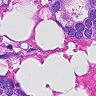
Metastatic tissue present: yes